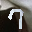
Label: 7